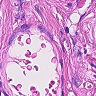
Metastatic tissue present: no